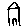
Label: house